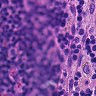
Metastatic tissue present: no